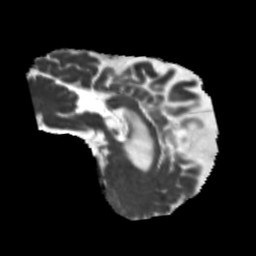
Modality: MD
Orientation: sagittal
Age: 46
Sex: female
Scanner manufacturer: siemens
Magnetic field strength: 3 T
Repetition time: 5.25 s
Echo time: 0.08 s